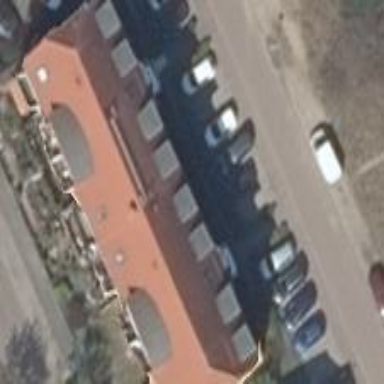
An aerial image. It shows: Half-hipped roof shape on the apartments building.